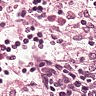
Metastatic tissue present: no